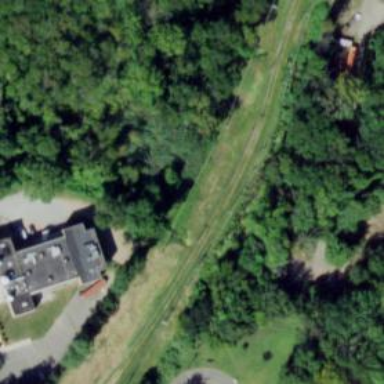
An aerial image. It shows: Old abandoned railway line. This historic light rail has been out of use.